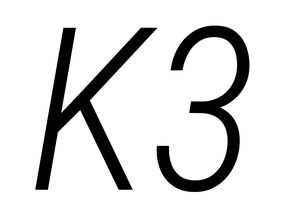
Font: Roboto-Italic_Condensed_Light_Italic